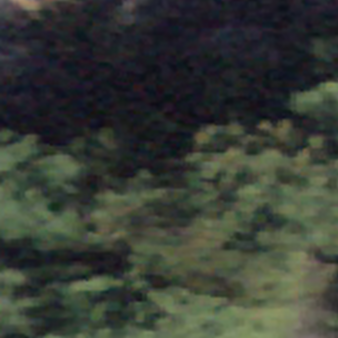
Label: other